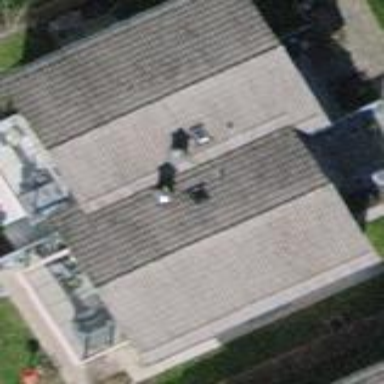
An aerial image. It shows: Detached building with gabled roof.